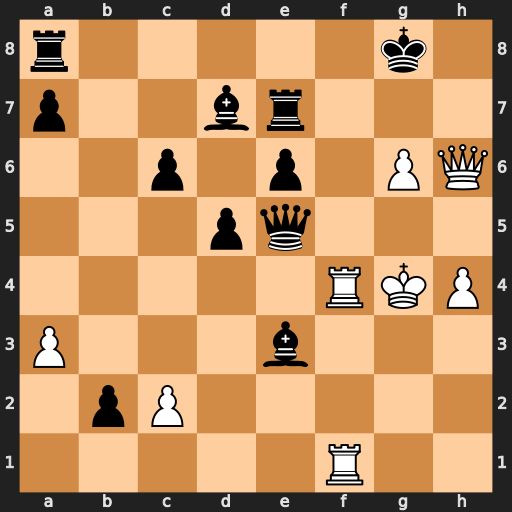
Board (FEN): r5k1/p2br3/2p1p1PQ/3pq3/5RKP/P3b3/1pP5/5R2
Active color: w
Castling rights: -
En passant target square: -
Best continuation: Rf8+ Rxf8 Rxf8#